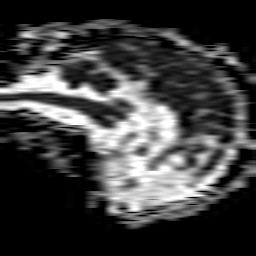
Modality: ADC
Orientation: sagittal
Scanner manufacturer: philips
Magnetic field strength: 1.5 T
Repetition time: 4.767 s
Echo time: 0.07794 s